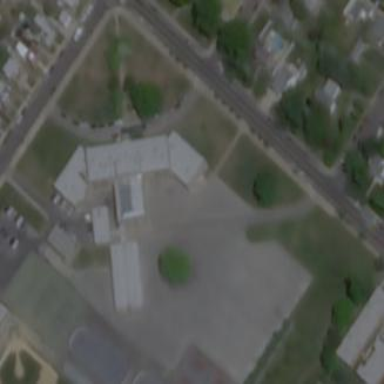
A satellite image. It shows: School.